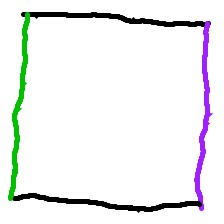
Shape: square